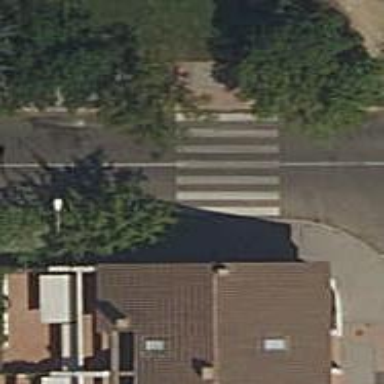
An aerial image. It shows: Uncontrolled crossing on the road.